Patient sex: M
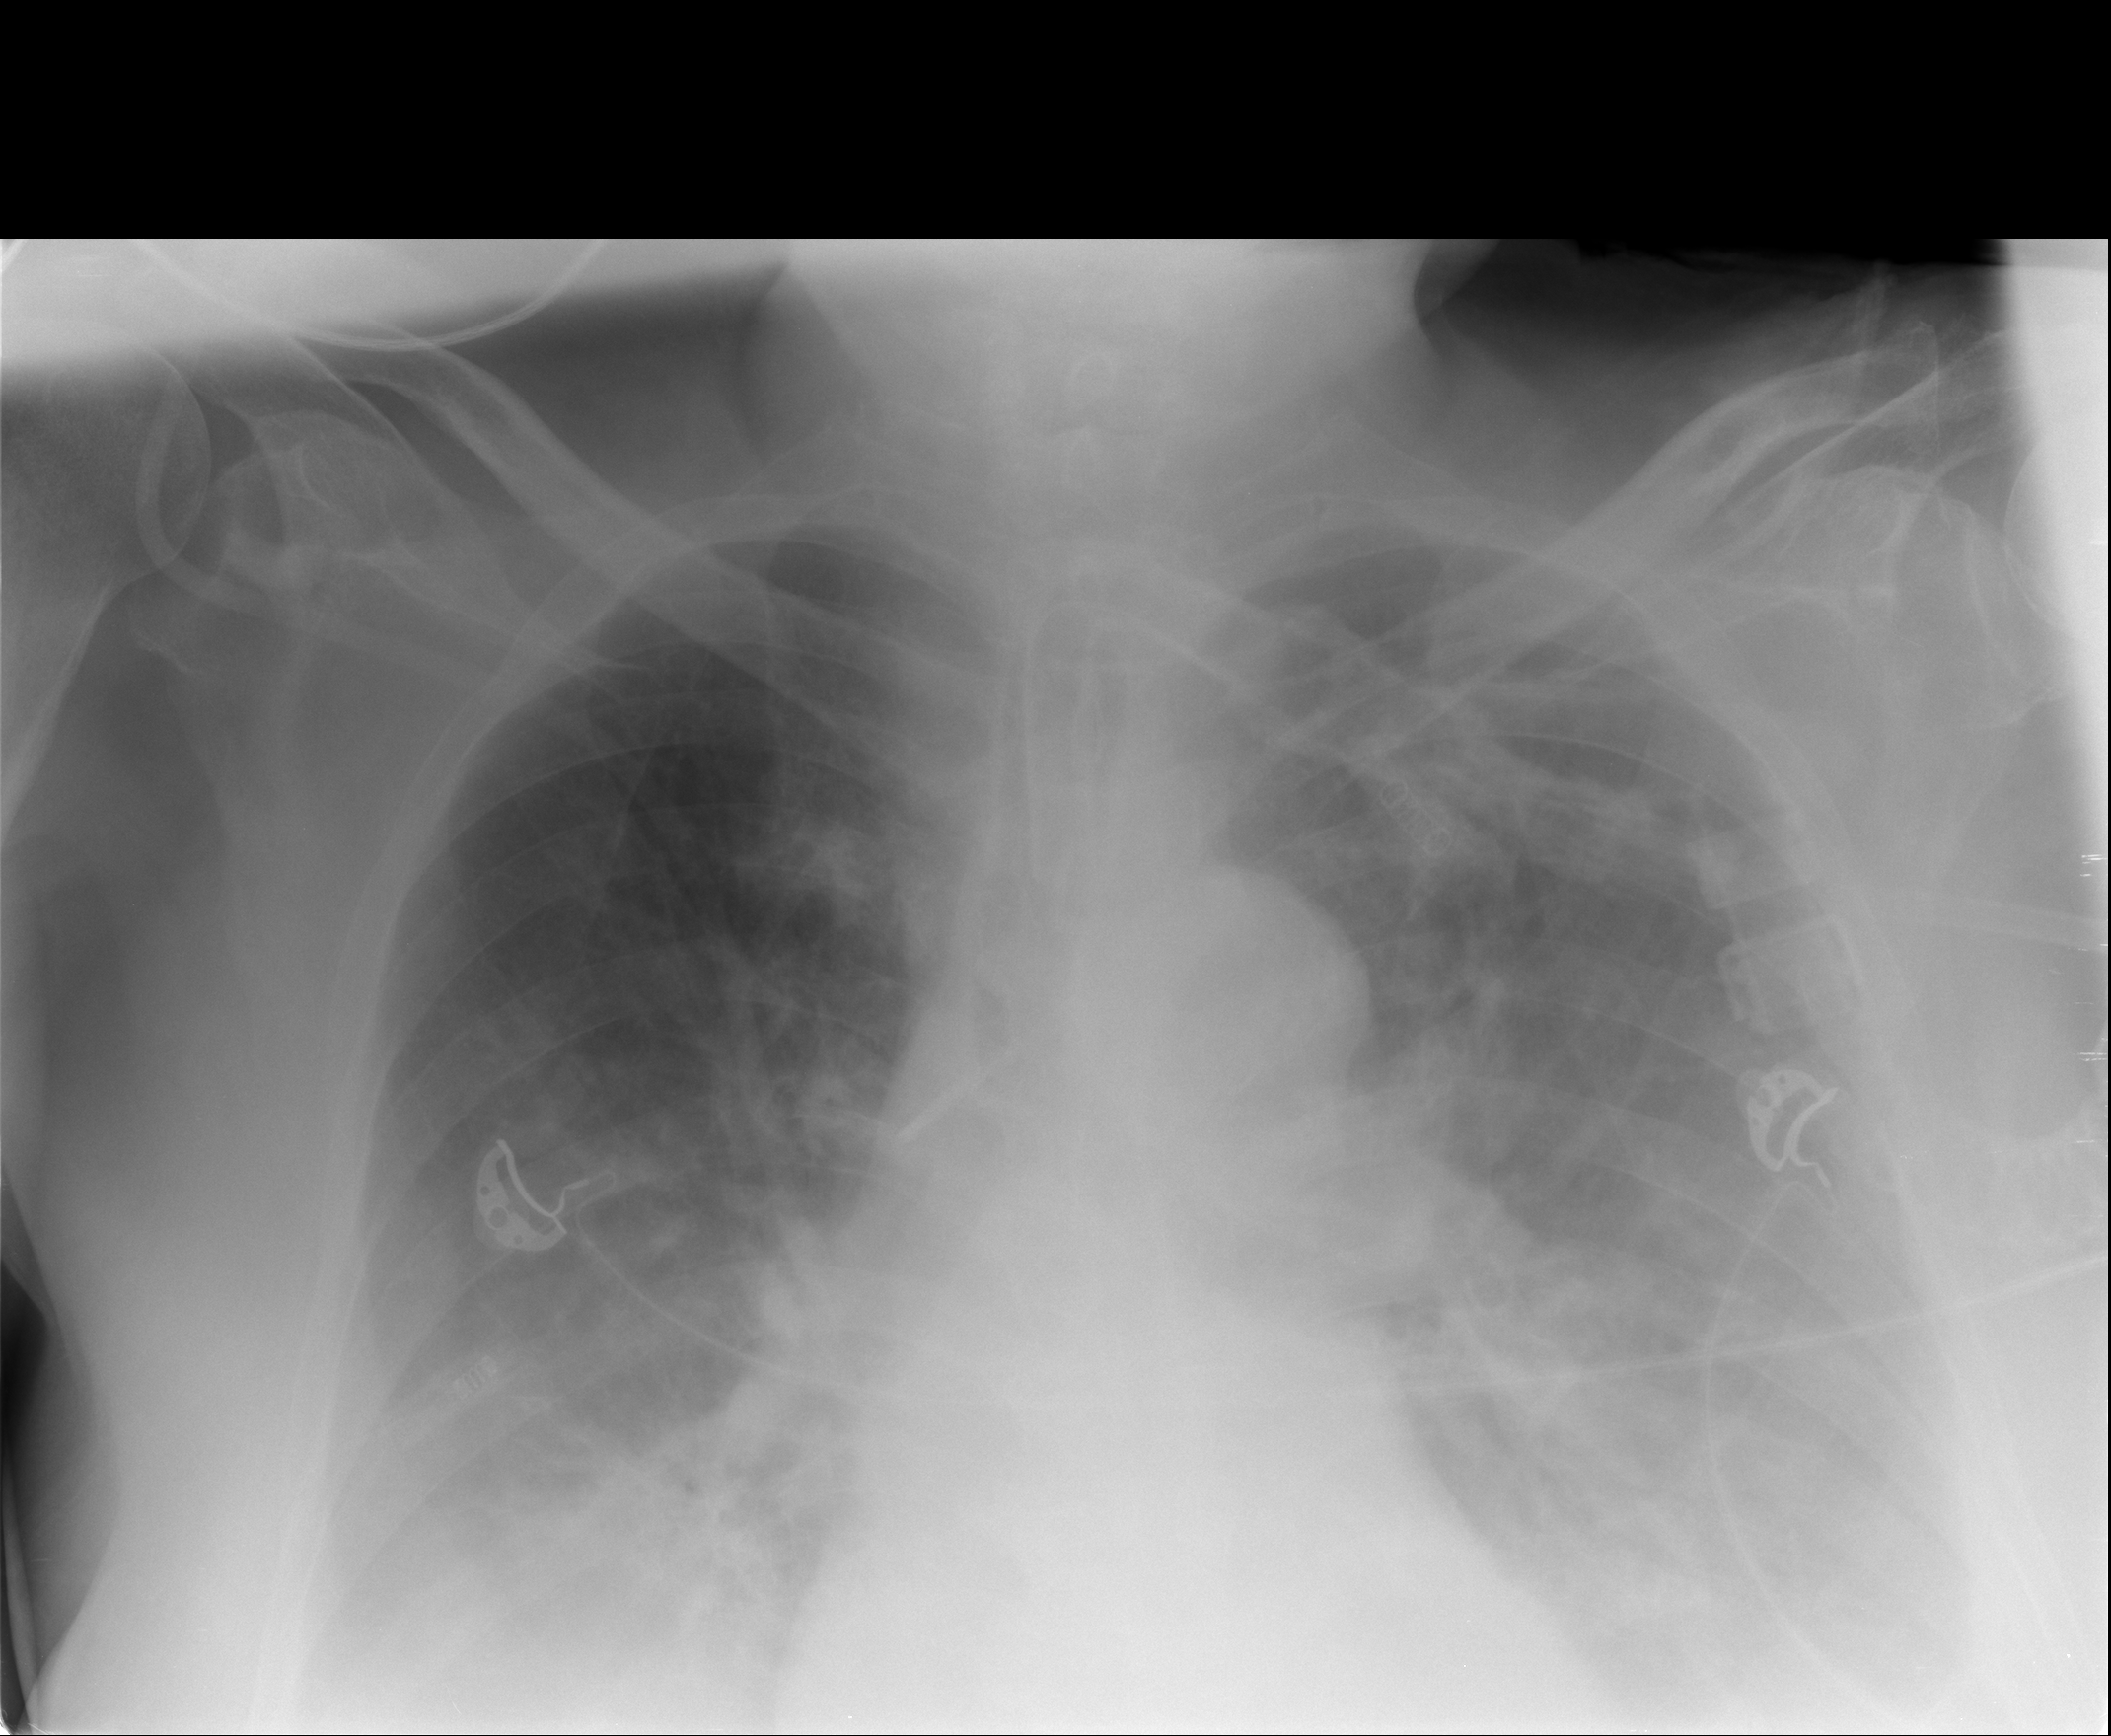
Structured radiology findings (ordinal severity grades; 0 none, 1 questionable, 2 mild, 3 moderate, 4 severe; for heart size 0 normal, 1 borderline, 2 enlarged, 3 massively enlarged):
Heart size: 1
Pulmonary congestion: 3
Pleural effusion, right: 3
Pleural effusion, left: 3
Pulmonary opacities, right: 3
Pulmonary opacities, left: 3
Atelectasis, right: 3
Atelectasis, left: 3